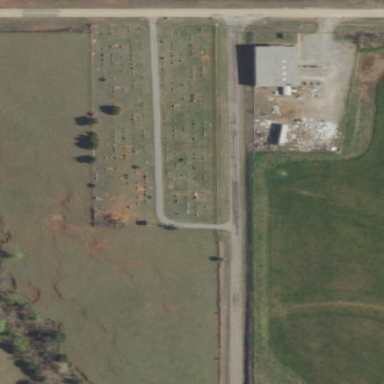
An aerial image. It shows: Graveyard.